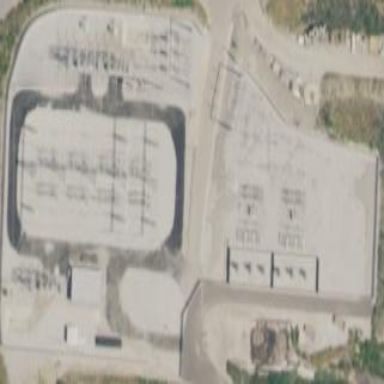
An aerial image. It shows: Power substation.